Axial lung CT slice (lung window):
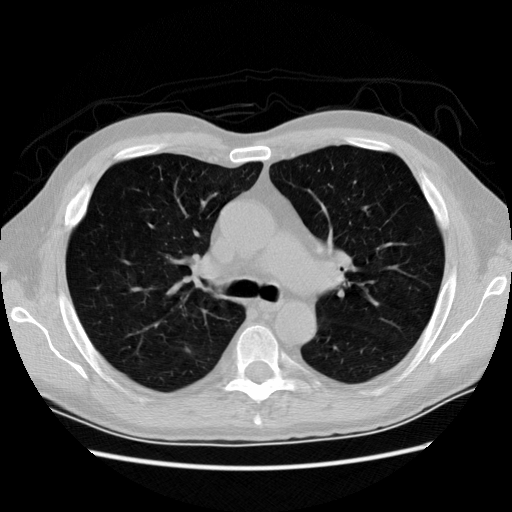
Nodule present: no